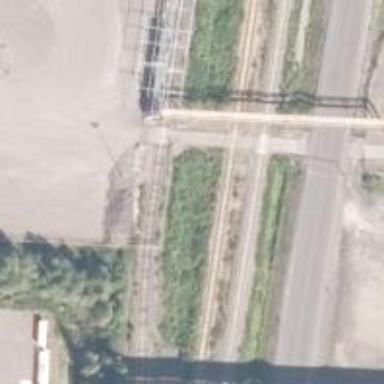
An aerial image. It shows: Level crossing with saltire markings.